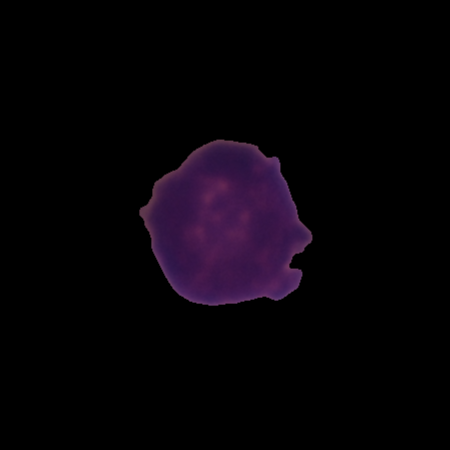
Label: healthy